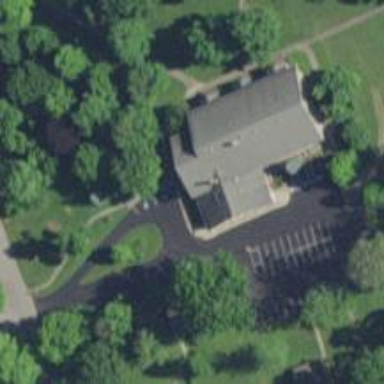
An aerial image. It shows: Building serving as place of worship.